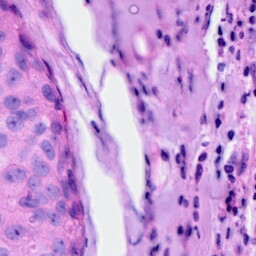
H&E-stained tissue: Breast